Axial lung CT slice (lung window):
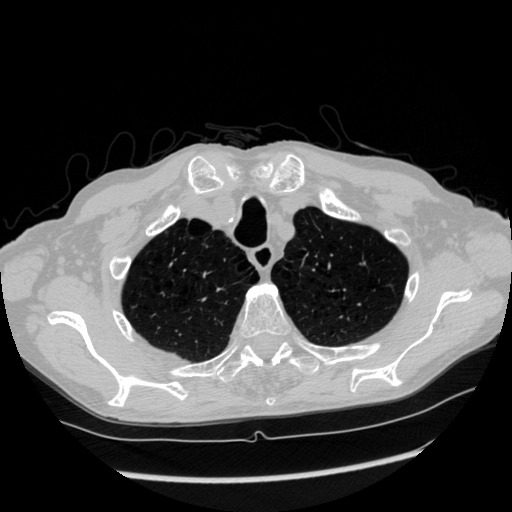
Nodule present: no